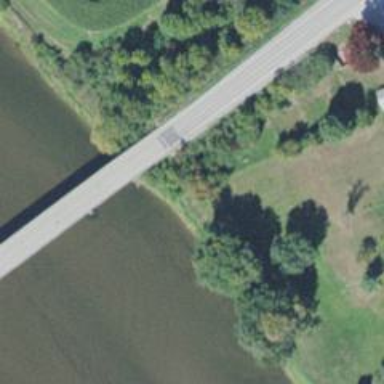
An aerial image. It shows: Primary highway bridge with asphalt surface.